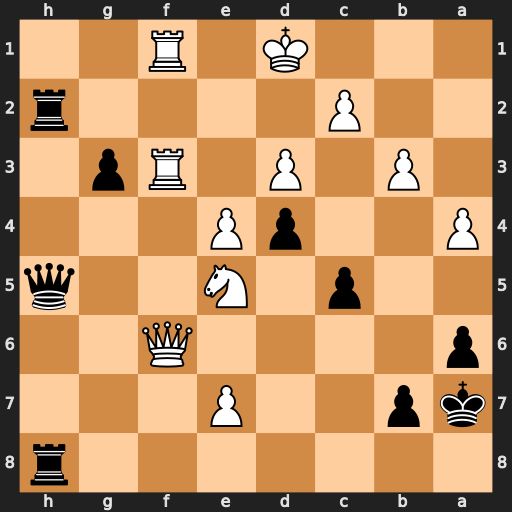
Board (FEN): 7r/kp2P3/p4Q2/2p1N2q/P2pP3/1P1P1Rp1/2P4r/3K1R2
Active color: b
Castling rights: -
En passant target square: -
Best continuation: g2 Re1 Rh1 Nc6+ bxc6